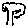
Label: tree